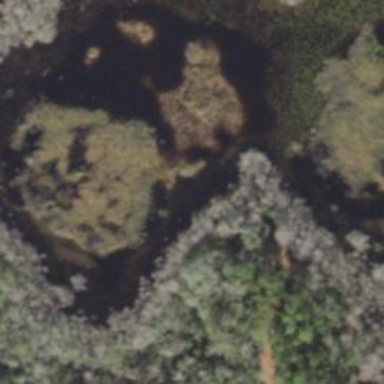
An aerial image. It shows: Marshy wetland area.